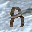
Label: 8